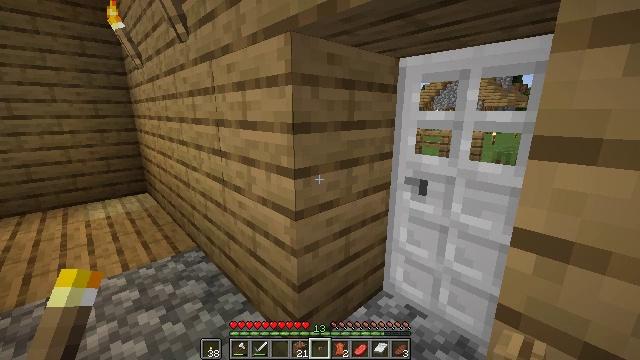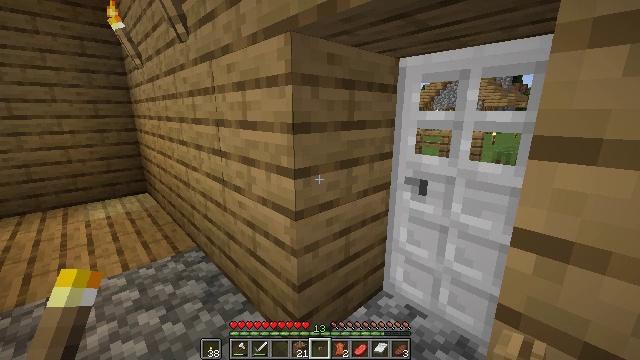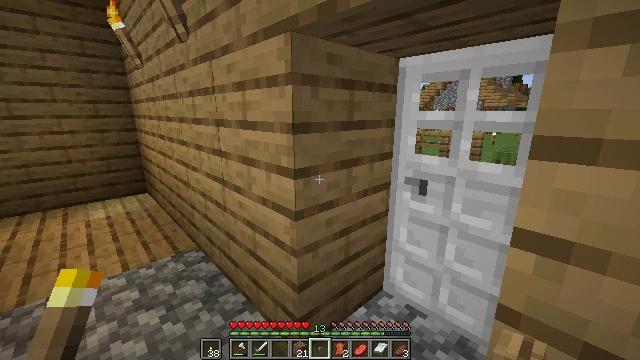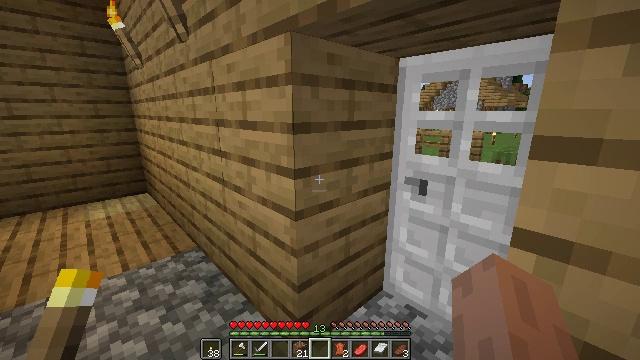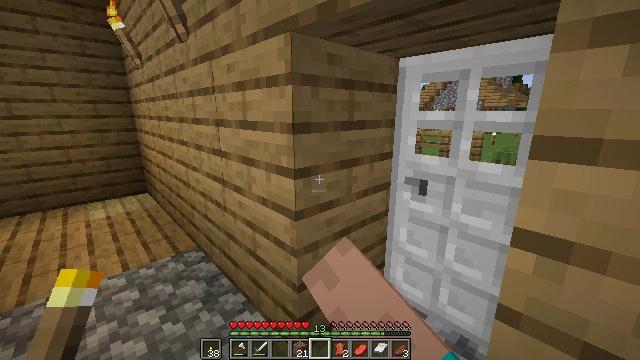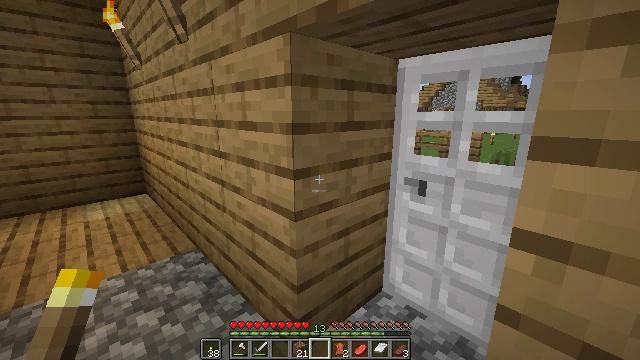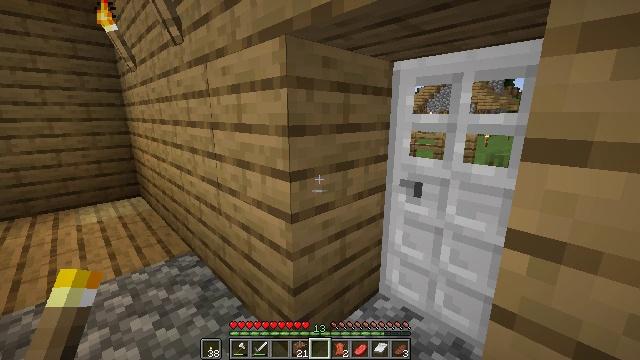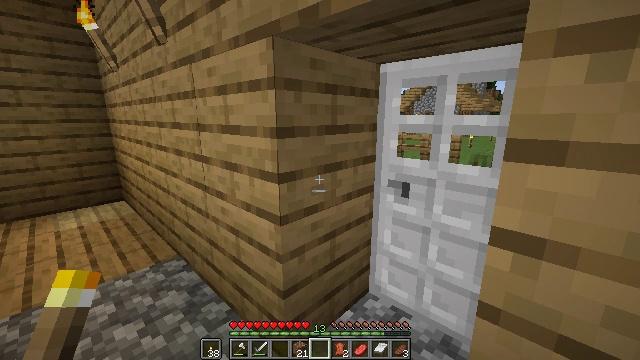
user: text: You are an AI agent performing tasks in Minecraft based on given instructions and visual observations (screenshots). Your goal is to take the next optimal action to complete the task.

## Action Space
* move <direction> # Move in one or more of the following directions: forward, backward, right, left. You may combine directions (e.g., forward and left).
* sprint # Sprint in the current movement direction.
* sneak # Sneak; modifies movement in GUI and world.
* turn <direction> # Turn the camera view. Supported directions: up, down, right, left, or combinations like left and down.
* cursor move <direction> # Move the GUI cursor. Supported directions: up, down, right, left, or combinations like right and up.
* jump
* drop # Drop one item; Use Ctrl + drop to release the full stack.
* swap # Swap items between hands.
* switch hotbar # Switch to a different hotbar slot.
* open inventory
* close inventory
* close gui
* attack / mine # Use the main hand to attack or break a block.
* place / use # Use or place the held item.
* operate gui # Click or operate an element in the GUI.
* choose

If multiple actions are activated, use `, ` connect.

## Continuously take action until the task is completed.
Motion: motion action
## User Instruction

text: Remove an oak button from the inventory.
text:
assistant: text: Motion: no_op
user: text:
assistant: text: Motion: no_op
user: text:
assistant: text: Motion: drop
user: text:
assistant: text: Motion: drop
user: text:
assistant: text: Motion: drop
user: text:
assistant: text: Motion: drop
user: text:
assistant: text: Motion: turn right, drop
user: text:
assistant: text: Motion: drop